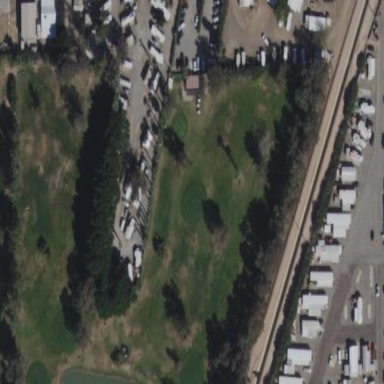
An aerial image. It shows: Caravan site for tourism.